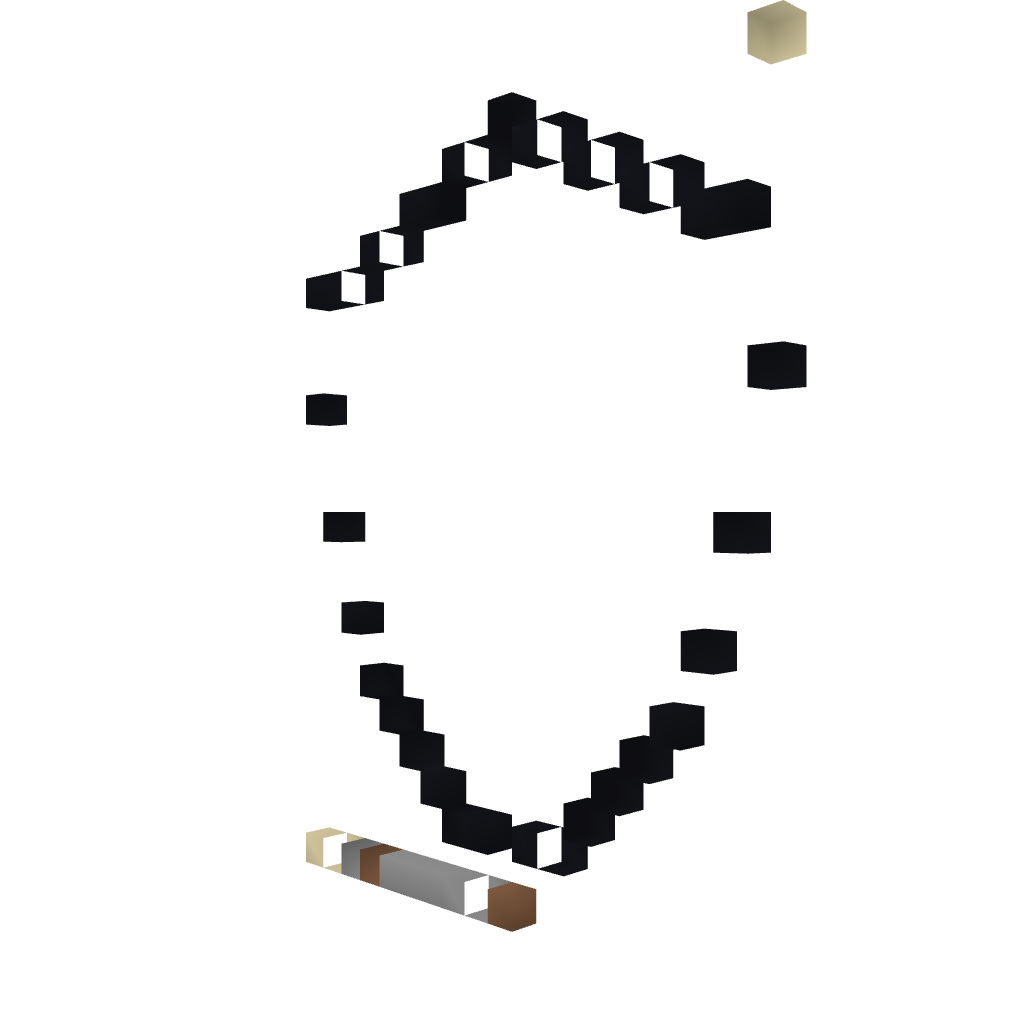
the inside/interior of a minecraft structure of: Shield (Zelda)